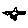
Label: bird